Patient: sex M, age 65
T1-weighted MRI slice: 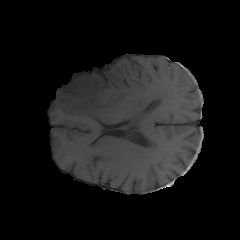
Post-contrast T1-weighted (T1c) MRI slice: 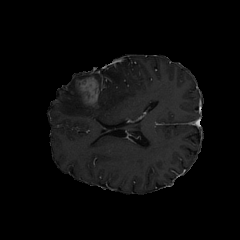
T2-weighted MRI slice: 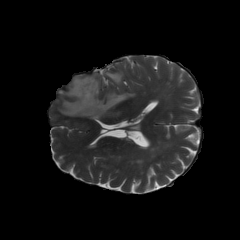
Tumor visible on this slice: yes
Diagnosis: Glioblastoma, IDH-wildtype
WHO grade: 4